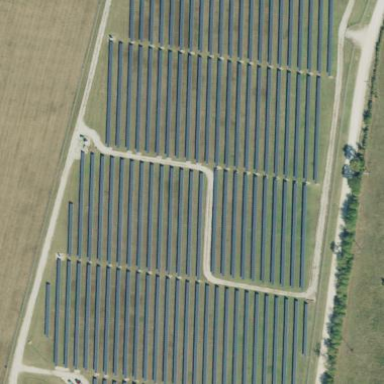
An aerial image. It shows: Solar power plant using photovoltaic technology to generate electricity.